Question: Hi I need a gridview which have 2 different layout in grid cells according to grid cell type.here is I am giving the example scrren drawn on paper.

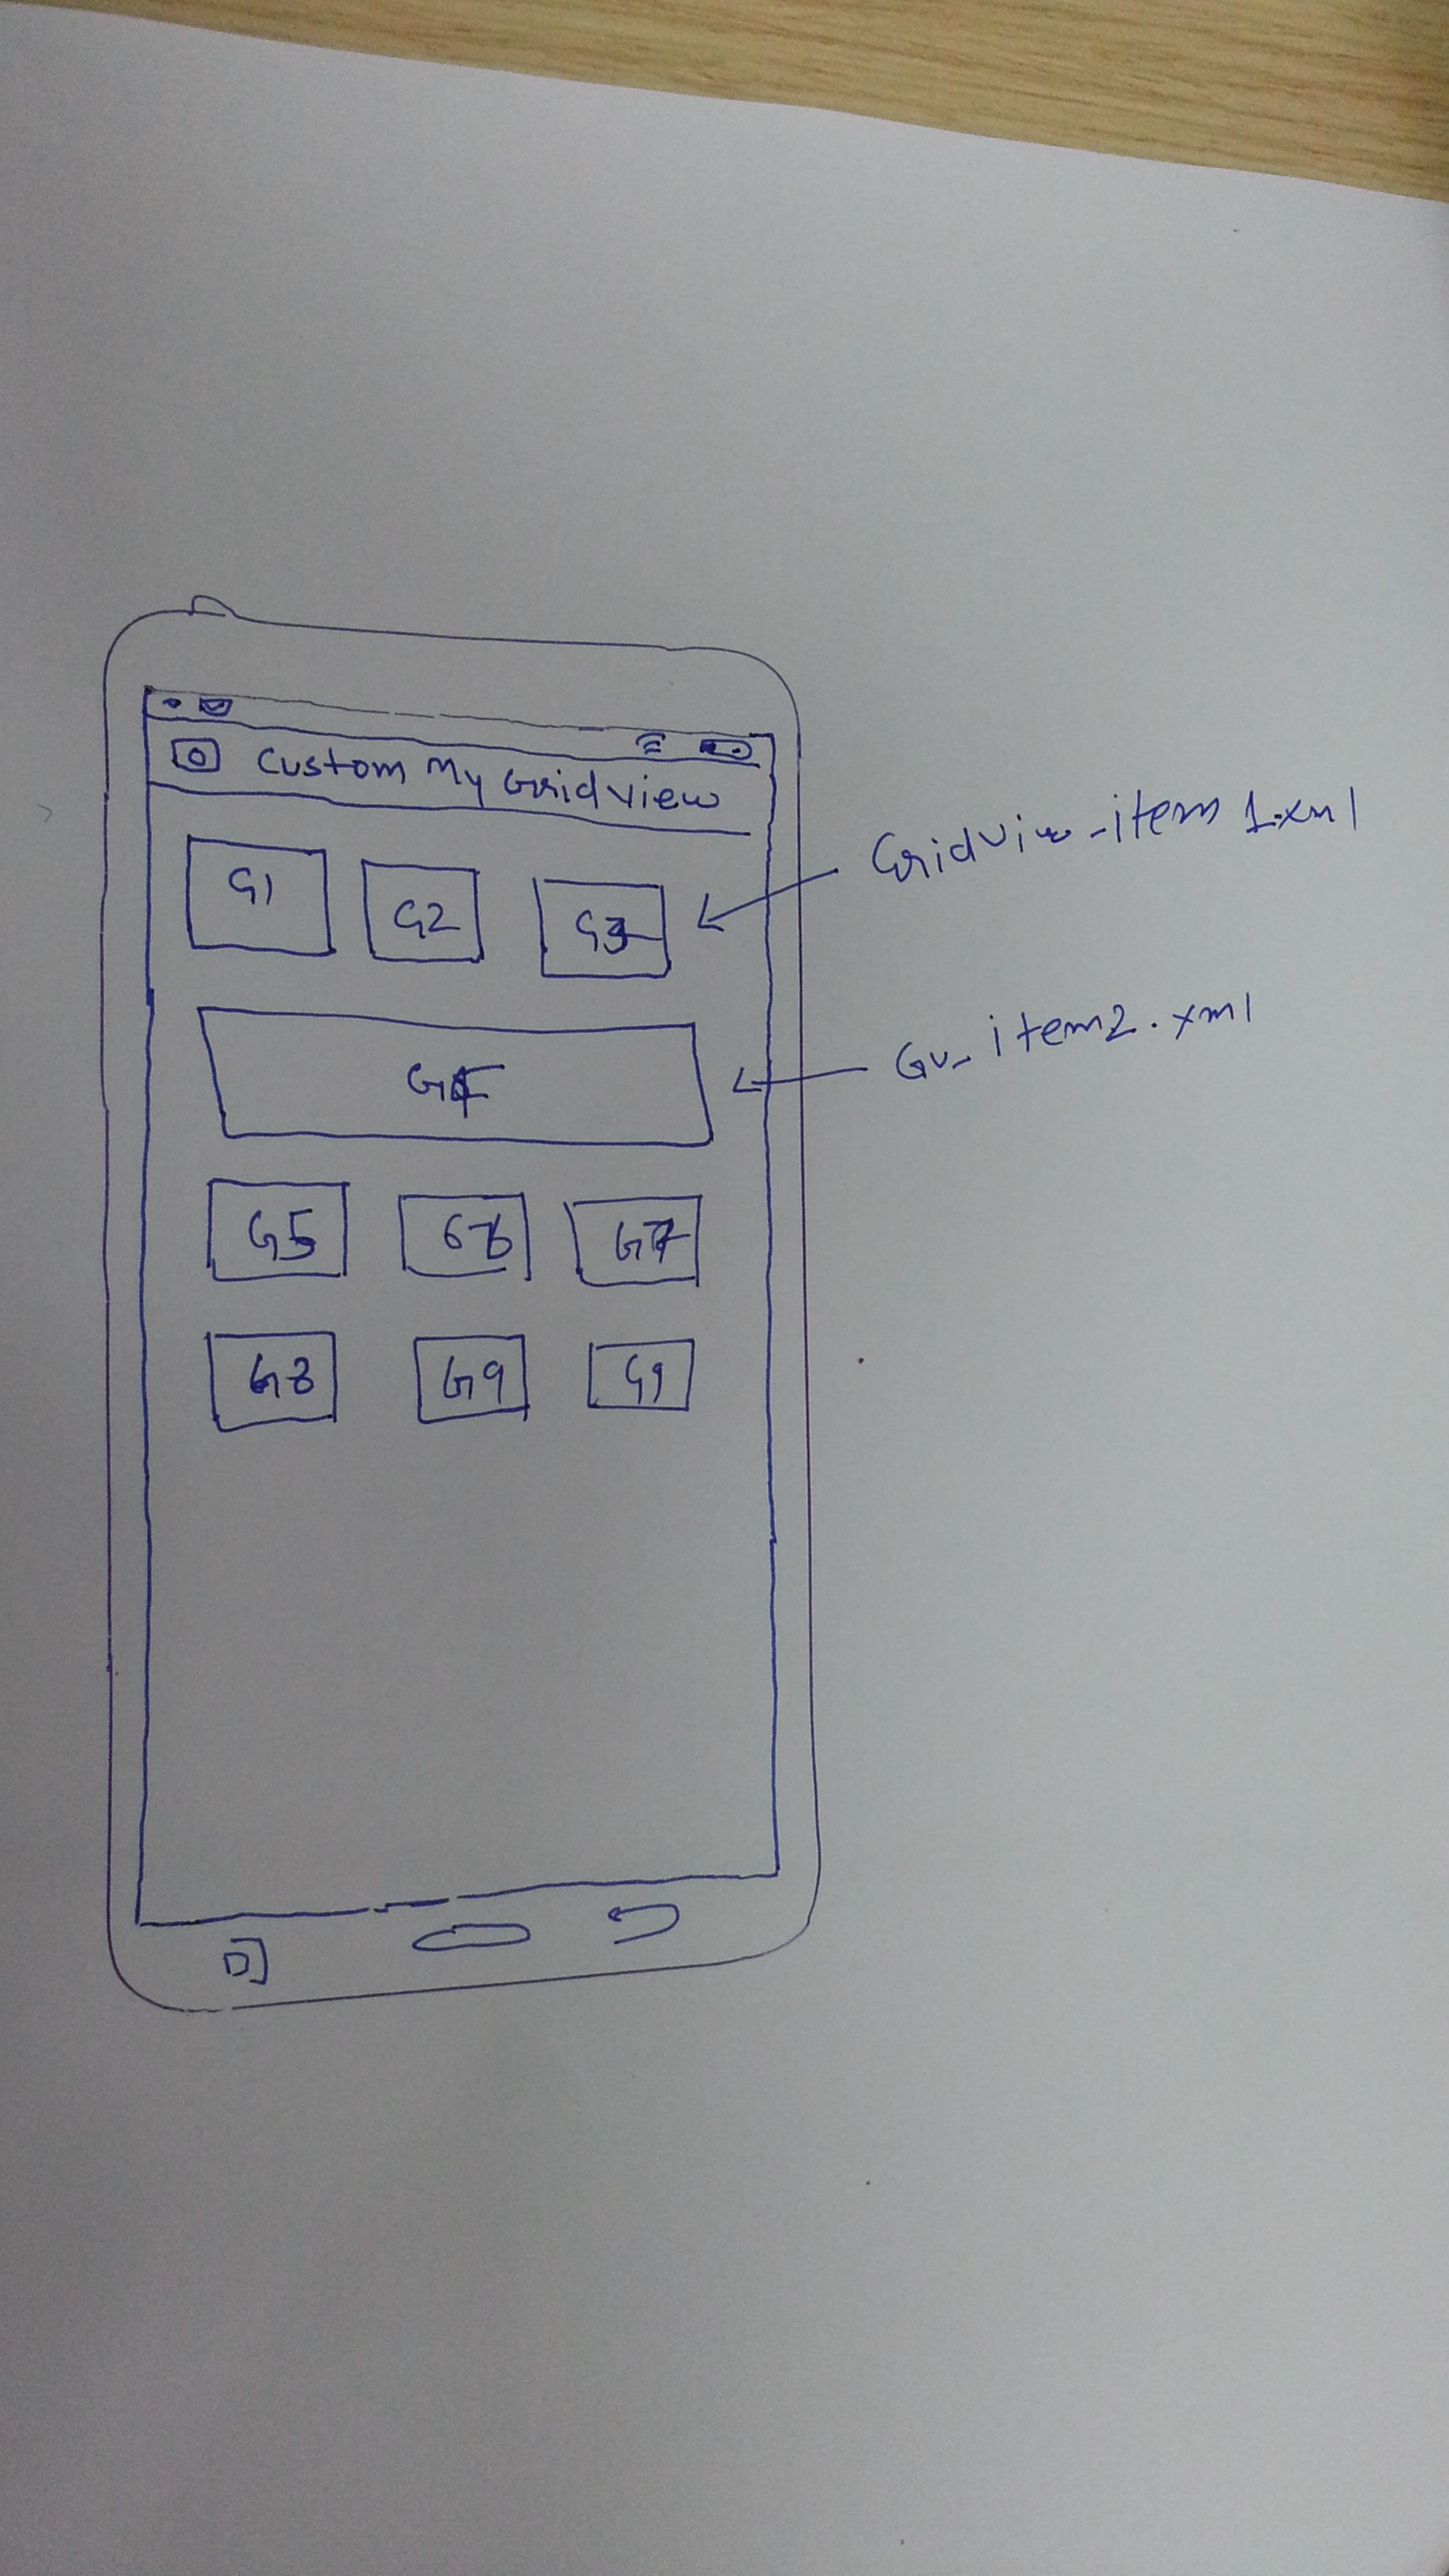
Answer: User 'RecyclerView' with 'GridLayoutManager' that have set 'SpanSizeLookup'. So it will be as follows:
'''
int fullSpanSize = 3;
int normalSpanSize = 1;
GridLayoutManager layout = new GridLayoutManager(context, fullSpanSize);
layout.setSpaneSizeLookup(new GridLayoutManager.SpanSizeLookup() {
@Override
public int getSpanSize(int position) {
return position == 3 ? fullSpanSize : normalSpanSize;
}
});
recyclerView.setLayoutManager(layout);
'''